Question: I'm getting the following error:
'''
04-16 14:29:02.<PHONE>/com.example.rswat.mychatapp E/AndroidRuntime: FATAL EXCEPTION: main
Process: com.example.rswat.mychatapp, PID: 4845
java.lang.IllegalStateException: Could not execute method for android:onClick
at android.support.v7.app.AppCompatViewInflater$DeclaredOnClickListener.onClick(AppCompatViewInflater.java:293)
at android.view.View.performClick(View.java:5637)
at android.view.View$PerformClick.run(View.java:22429)
at android.os.Handler.handleCallback(Handler.java:751)
at android.os.Handler.dispatchMessage(Handler.java:95)
at android.os.Looper.loop(Looper.java:154)
at android.app.ActivityThread.main(ActivityThread.java:6119)
at java.lang.reflect.Method.invoke(Native Method)
at com.android.internal.os.ZygoteInit$MethodAndArgsCaller.run(ZygoteInit.java:886)
at com.android.internal.os.ZygoteInit.main(ZygoteInit.java:776)
Caused by: java.lang.reflect.InvocationTargetException
at java.lang.reflect.Method.invoke(Native Method)
at android.support.v7.app.AppCompatViewInflater$DeclaredOnClickListener.onClick(AppCompatViewInflater.java:288)
at android.view.View.performClick(View.java:5637)
at android.view.View$PerformClick.run(View.java:22429)
at android.os.Handler.handleCallback(Handler.java:751)
at android.os.Handler.dispatchMessage(Handler.java:95)
at android.os.Looper.loop(Looper.java:154)
at android.app.ActivityThread.main(ActivityThread.java:6119)
at java.lang.reflect.Method.invoke(Native Method)
at com.android.internal.os.ZygoteInit$MethodAndArgsCaller.run(ZygoteInit.java:886)
at com.android.internal.os.ZygoteInit.main(ZygoteInit.java:776)
Caused by: java.lang.IllegalArgumentException: Invalid to:
at com.google.firebase.messaging.RemoteMessage$Builder.<init>(Unknown Source)
at com.example.rswat.mychatapp.MainActivity.onClick(MainActivity.java:33)
at java.lang.reflect.Method.invoke(Native Method)
at android.support.v7.app.AppCompatViewInflater$DeclaredOnClickListener.onClick(AppCompatViewInflater.java:288)
at android.view.View.performClick(View.java:5637)
at android.view.View$PerformClick.run(View.java:22429)
at android.os.Handler.handleCallback(Handler.java:751)
at android.os.Handler.dispatchMessage(Handler.java:95)
at android.os.Looper.loop(Looper.java:154)
at android.app.ActivityThread.main(ActivityThread.java:6119)
at java.lang.reflect.Method.invoke(Native Method)
at com.android.internal.os.ZygoteInit$MethodAndArgsCaller.run(ZygoteInit.java:886)
at com.android.internal.os.ZygoteInit.main(ZygoteInit.java:776)
'''
Please help...! Thanks a lot...!

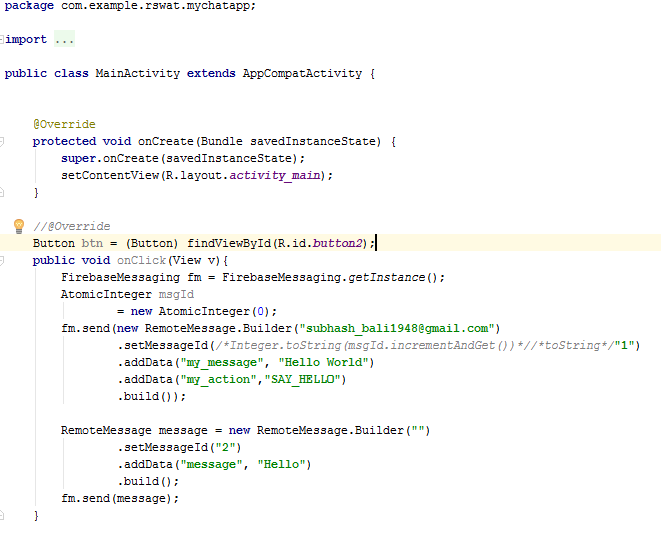
Answer: XML Layout
'''
<Button
android:layout_width="match_parent"
android:layout_height="50dp"
android:onClick="buttonClick"
android:text="@string/button" />
'''
Activity Class
'''
public void buttonClick(View view){
}
'''